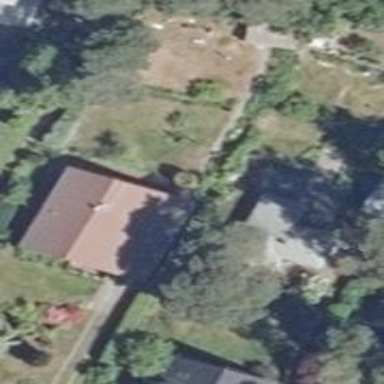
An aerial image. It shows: Detached building.